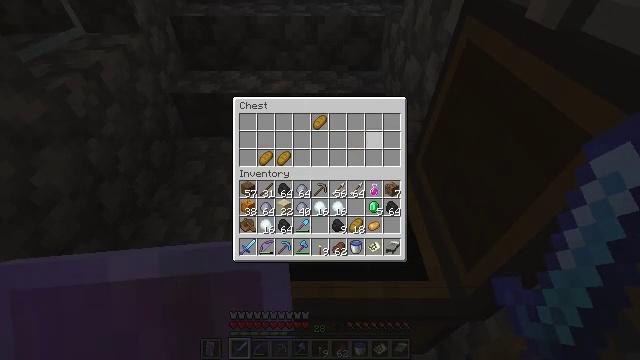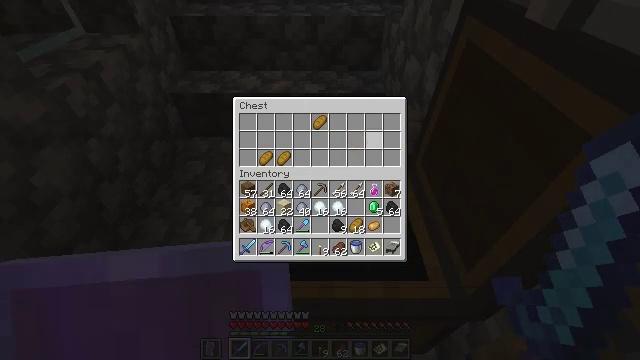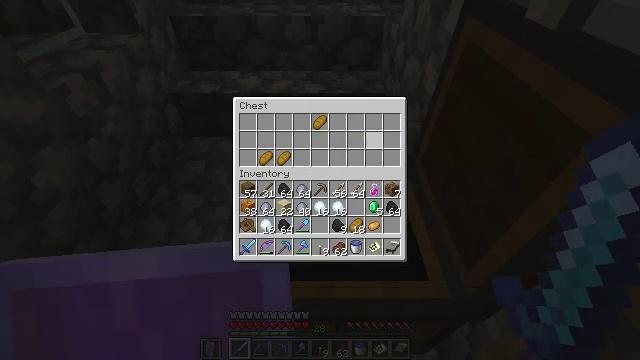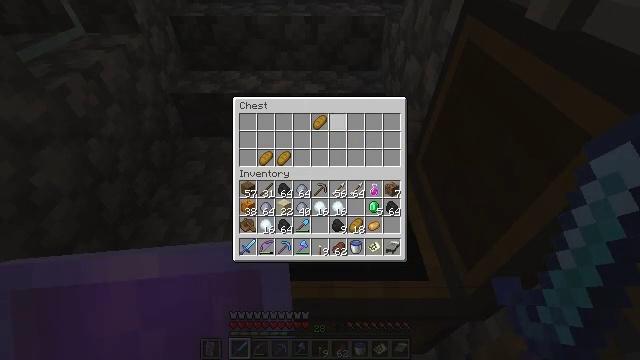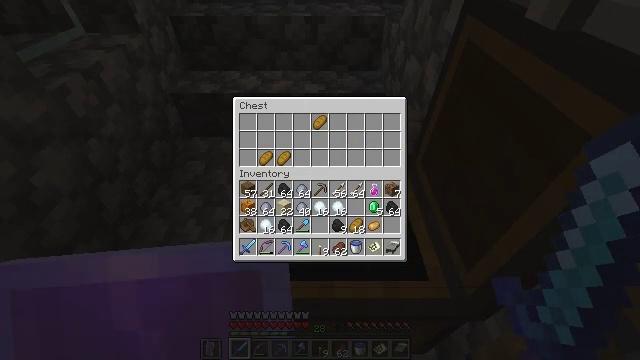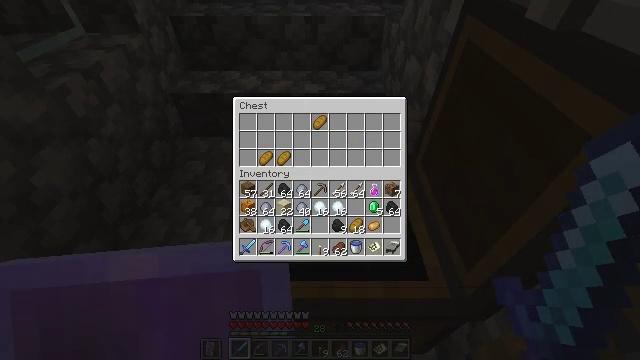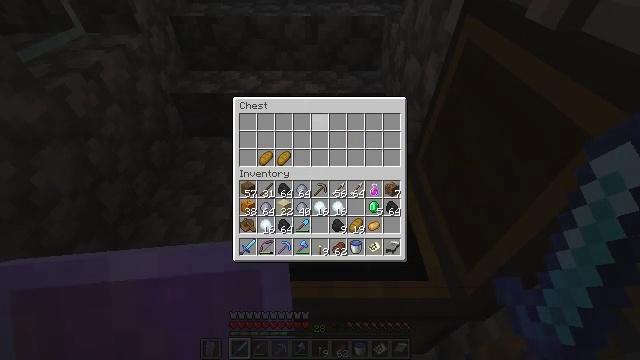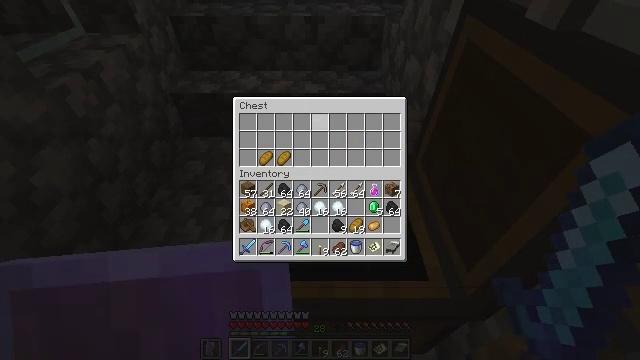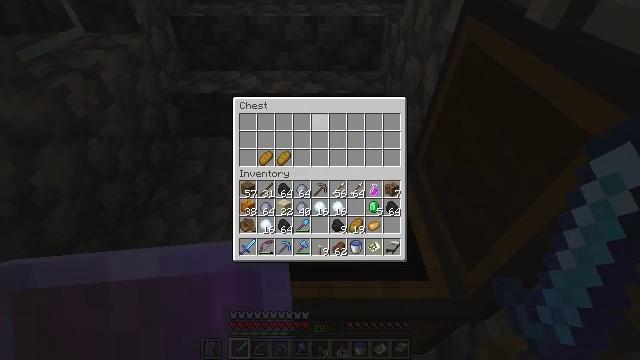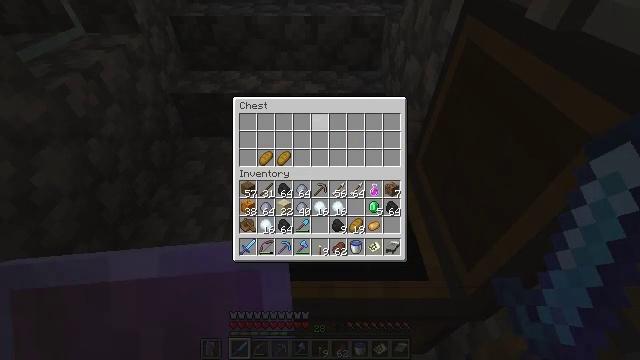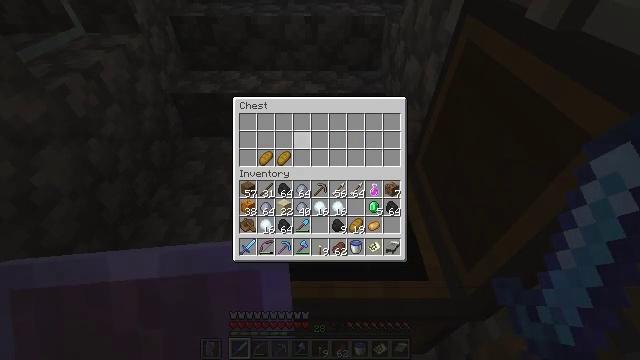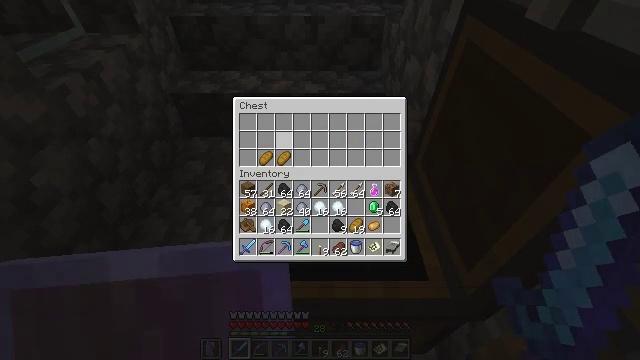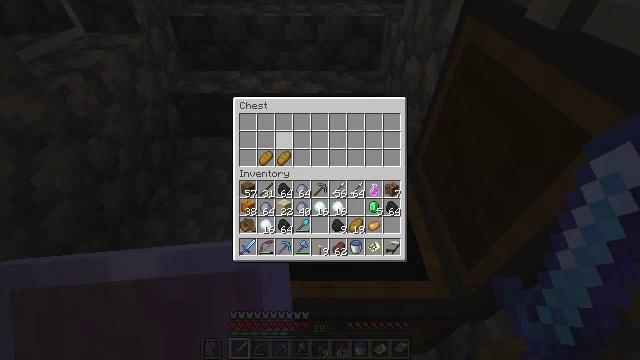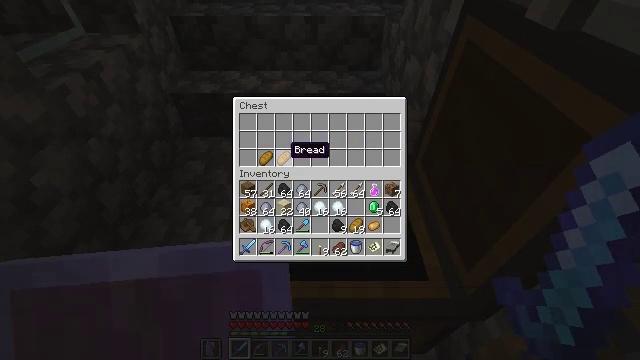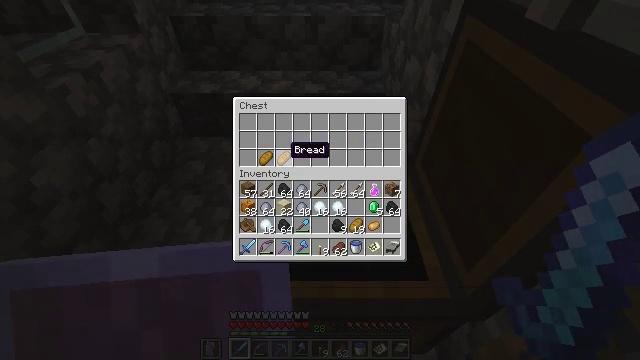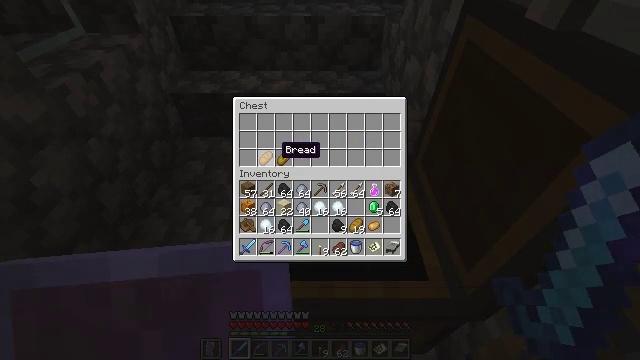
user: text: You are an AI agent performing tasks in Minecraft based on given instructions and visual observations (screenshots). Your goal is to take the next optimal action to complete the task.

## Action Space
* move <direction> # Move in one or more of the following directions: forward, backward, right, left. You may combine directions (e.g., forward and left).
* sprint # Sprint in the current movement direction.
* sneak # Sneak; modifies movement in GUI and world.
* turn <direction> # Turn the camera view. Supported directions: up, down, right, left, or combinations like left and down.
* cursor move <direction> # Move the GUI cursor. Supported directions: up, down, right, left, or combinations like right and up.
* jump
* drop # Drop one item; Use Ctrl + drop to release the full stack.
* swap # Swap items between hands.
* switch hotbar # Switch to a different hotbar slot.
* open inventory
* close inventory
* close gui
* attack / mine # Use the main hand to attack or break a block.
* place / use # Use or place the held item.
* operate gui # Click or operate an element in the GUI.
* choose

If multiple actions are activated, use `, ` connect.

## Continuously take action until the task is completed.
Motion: motion action
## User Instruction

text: Put back the crafting table.
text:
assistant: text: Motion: sneak, operate gui
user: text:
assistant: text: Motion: sneak
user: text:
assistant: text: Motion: sneak, cursor move left and up
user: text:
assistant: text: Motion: sneak, cursor move up
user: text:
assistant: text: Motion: sneak
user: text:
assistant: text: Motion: sneak, operate gui
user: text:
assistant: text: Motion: sneak, operate gui
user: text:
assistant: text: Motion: sneak
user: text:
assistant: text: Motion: sneak, operate gui
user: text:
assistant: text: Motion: sneak, cursor move left and down
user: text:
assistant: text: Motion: sneak, cursor move left and down
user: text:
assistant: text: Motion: sneak, operate gui
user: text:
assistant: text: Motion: sneak, cursor move left and down, operate gui
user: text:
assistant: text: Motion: sneak, operate gui
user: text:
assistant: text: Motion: sneak, cursor move left, operate gui
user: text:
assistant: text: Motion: sneak, operate gui
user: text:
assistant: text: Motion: sneak, operate gui
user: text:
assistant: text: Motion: sneak, operate gui
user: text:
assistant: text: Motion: sneak, operate gui
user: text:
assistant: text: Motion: sneak, operate gui
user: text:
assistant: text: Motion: sneak, cursor move right
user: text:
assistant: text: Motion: sneak, operate gui
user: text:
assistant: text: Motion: sneak, operate gui
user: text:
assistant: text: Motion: sneak
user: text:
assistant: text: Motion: sneak
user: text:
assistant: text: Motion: sneak
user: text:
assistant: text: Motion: sneak, cursor move left
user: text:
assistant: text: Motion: sneak, operate gui
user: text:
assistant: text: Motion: sneak, operate gui
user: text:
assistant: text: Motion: sneak, operate gui